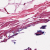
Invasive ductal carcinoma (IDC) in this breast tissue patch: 0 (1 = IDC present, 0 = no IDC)